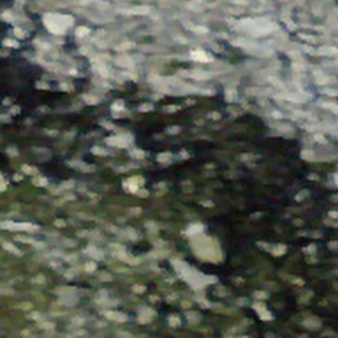
Label: other